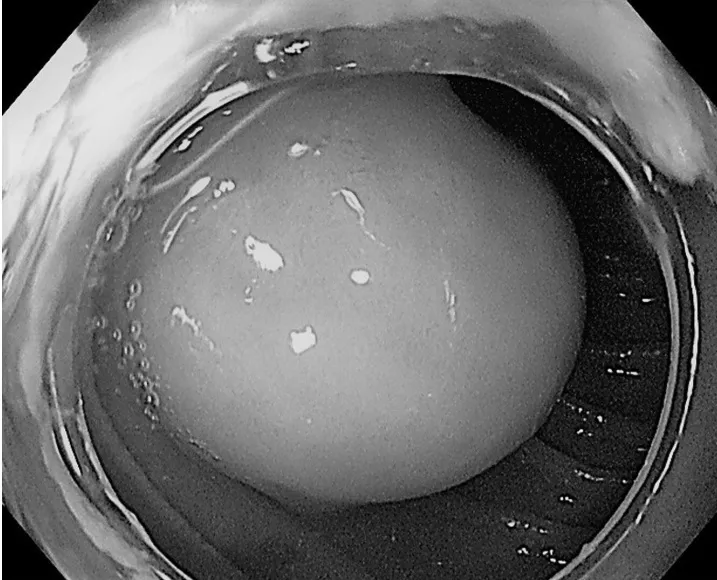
GD showed the 20-mm duodenal lipoma.
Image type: medical_photograph (oral_photograph)